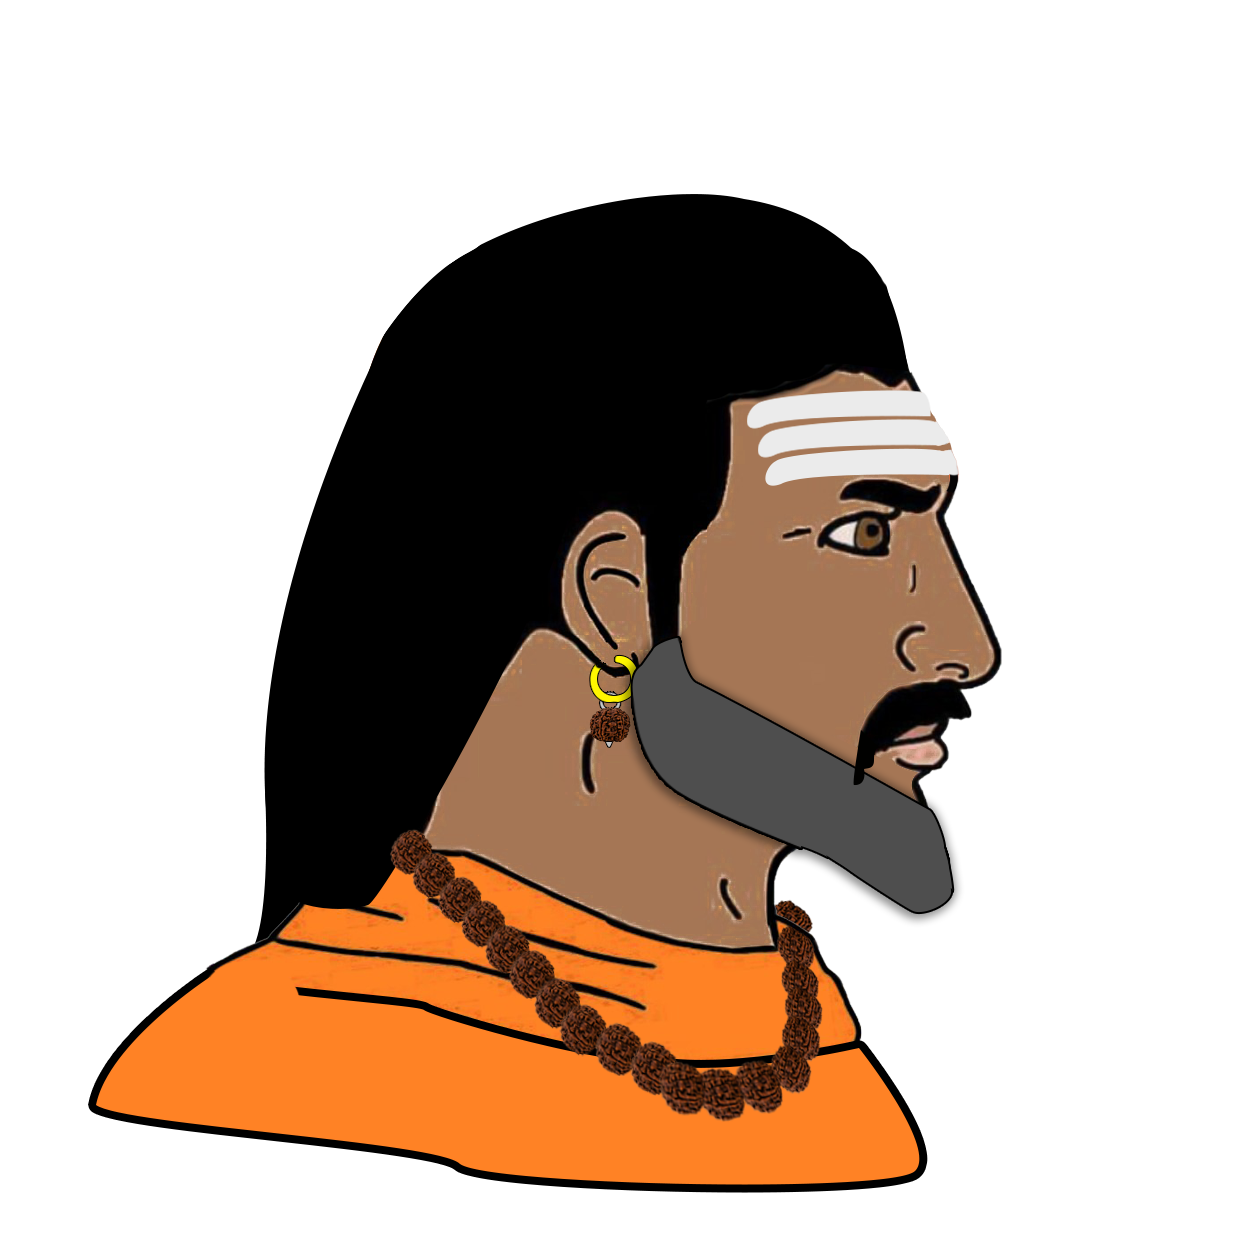
Label: 4_Yes_Chad